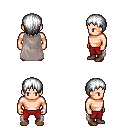
a pixel art fantasy rpg character, male body template, human, light skin, gray cape, red pants, white plain hairstyle, brown shoes, four views (front, back, left, right), 2x2 character sprite sheet, small pixel art, hard edges, no anti-aliasing